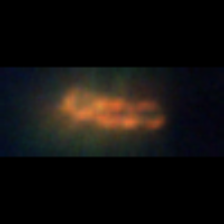
Taxon: Chaetoceros
Group: Diatoms